Question: I have a div with css :
'''
.row
{
width: 100%;
margin-bottom: 3px;
padding: 5px;
border-radius: 7px;
background-color: #F3F3F3;
text-align: right;
min-height: 20px;
}
'''
and use a style for span :
'''
.rowtitle
{
display: inline-block;
border-radius: 5px;
background-color: white;
padding: 3px;
margin-left: 5px;
width: 55px;
}
'''
In html, i use it.
'''
<div class="row" style="vertical-align:top">
<span class="rowtitle" style="width:85px">jnsyt </span>
<asp:RadioButtonList ID="jensiatRadioButtonList" runat="server" RepeatDirection="Horizontal" >
<asp:ListItem Selected="True" Value="1">mrd</asp:ListItem>
<asp:ListItem Value="0">zn</asp:ListItem>
</asp:RadioButtonList>
</div>
'''
but when my control width is big span set to bottom of div.
and when i use a radiobutton, it set botton of div.
I want set element to top of div.

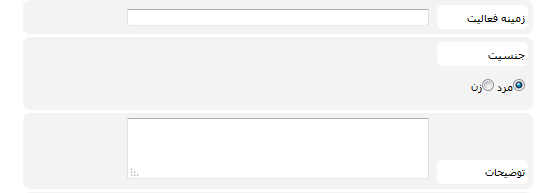
Answer: add 'float:right;clear:both' to the .rowtitle